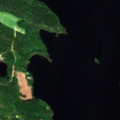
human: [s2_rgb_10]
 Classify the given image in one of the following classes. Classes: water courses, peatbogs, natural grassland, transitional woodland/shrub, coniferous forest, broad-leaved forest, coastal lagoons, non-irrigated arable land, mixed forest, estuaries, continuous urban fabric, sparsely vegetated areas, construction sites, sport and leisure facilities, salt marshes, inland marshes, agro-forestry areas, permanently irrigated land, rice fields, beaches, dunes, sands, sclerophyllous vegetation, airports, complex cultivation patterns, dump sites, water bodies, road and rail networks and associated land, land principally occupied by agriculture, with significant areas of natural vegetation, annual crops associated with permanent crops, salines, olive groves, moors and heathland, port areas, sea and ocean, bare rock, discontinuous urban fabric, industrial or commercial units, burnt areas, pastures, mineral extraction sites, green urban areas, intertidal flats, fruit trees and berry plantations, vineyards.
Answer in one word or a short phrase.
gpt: coniferous forest, mixed forest, water bodies